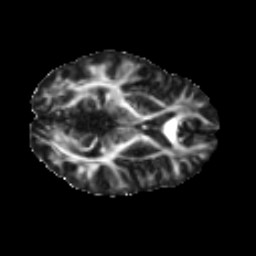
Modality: FA
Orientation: axial
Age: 39
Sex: female
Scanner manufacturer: ge
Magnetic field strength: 3 T
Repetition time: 7.8 s
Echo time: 0.0609 s